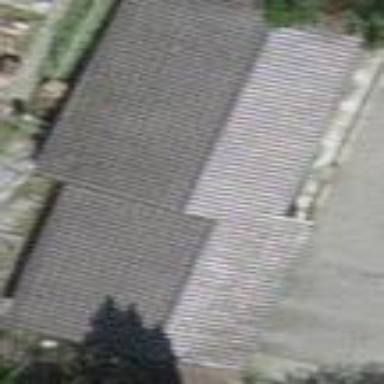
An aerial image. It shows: Group of garages.